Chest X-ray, PA view. Patient: 48 years old, sex M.
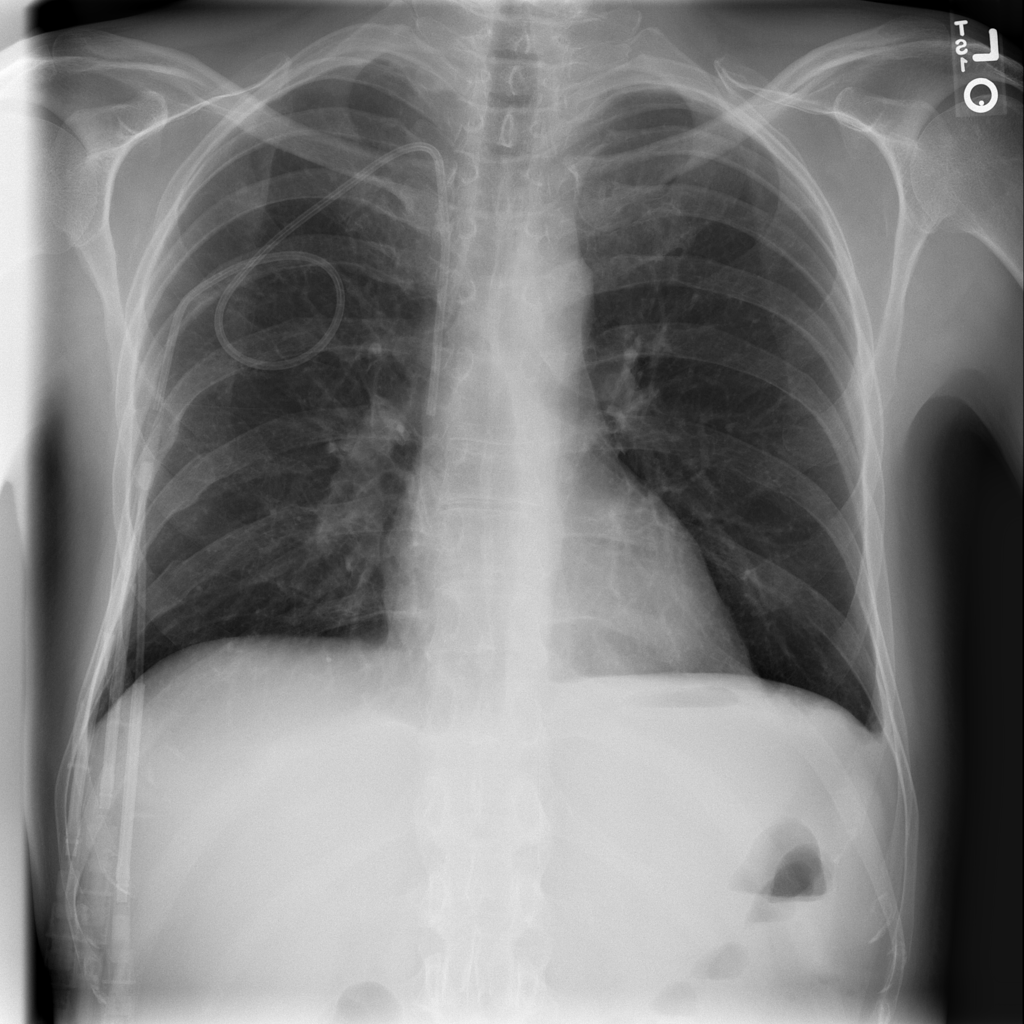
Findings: No Finding